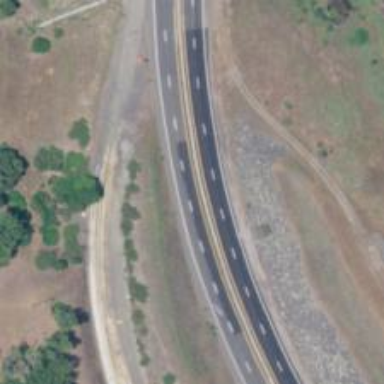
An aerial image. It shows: This image shows trunk highway that functions as expressway.